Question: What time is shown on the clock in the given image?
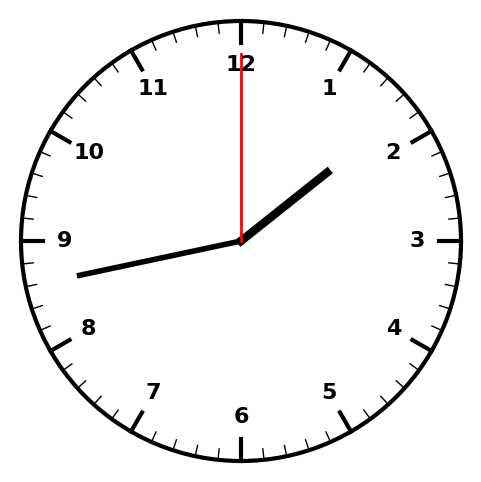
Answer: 01:43:00